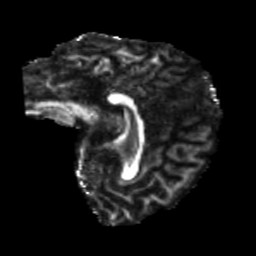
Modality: FA
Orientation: sagittal
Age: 42
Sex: male
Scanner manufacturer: siemens
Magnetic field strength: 3 T
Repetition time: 5.25 s
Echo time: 0.08 s